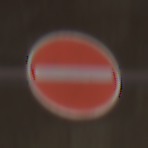
Verkehrszeichen: VerbotDerEinfahrt
Umgebung: Roofed, Special
Tageszeit: Midday
Wetter: Overcast
Licht: Natural
Jahreszeit: NotSpecified
Kontrast: MediumContrast